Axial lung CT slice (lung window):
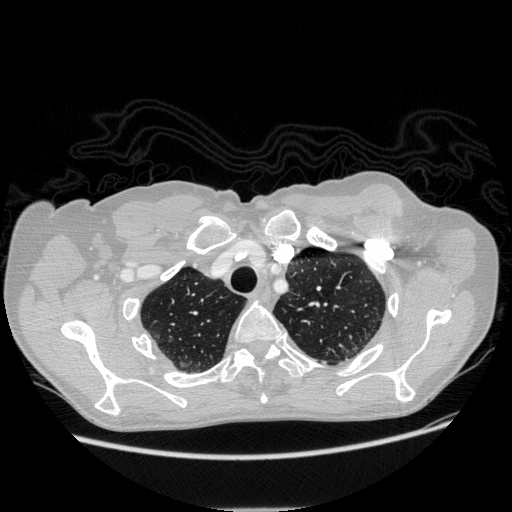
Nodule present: no